Question: The user has the chance to print current page from the website when clicking on an element from a menu:
'''
<li>
<a href="#" onClick="window.print()">
<i class="icon-print"></i>
Print Page
</a>
</li>
'''
The page has a table and in each row there is a button (obviosly with an inside link to redirect to another page).
The problem is that when previewing the page, those links on the page appears explicitly like this:

also the menu (javascript) is also displayed...
What can I do to fix this?
This is my :
'''
.header {
display: none;
}
.page-sidebar {
display: none;
}
.color-panel {
display: none;
}
.hidden-print {
display: none;
}
.footer {
display: none;
}
.no-page-break {
page-break-after: avoid;
}
.page-container {
margin: 0px;
padding: 0px;
}
.page-content {
min-height: auto !important;
}
.breadcrumb {
display: none;
}
'''
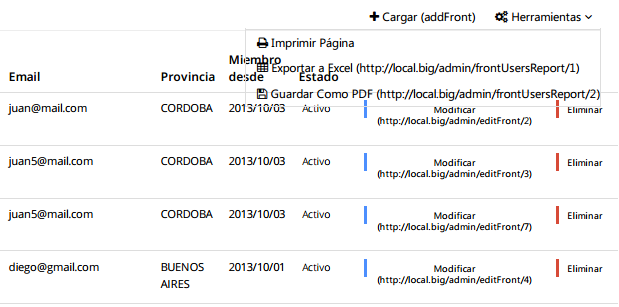
Answer: I've been researching and found out that as the dropdown menu that i want to hide when printing is in a list, then i should use this:
'''
.dropdown-menu li {
display: none;
}
'''
and for hidding links:
'''
a[href]:after {
content: none !important;
}
'''
so now i got it right :)